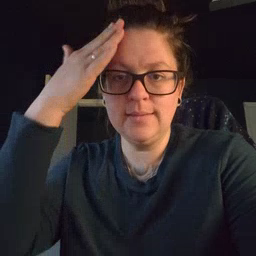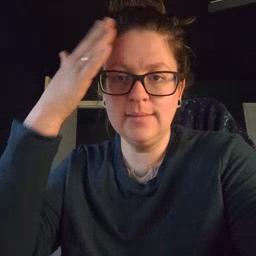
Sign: hat